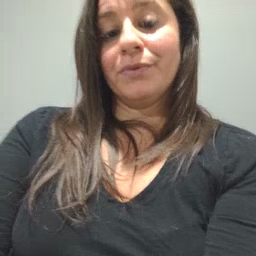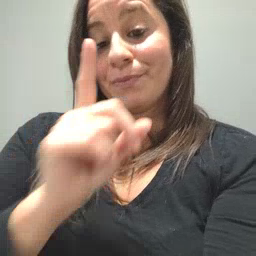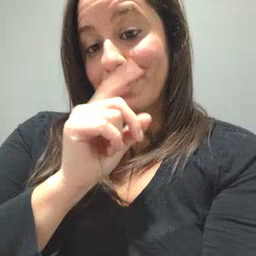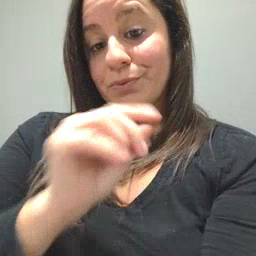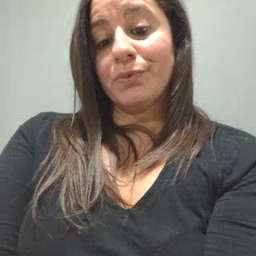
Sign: mouse